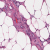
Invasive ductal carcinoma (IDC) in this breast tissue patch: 1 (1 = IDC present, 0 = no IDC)